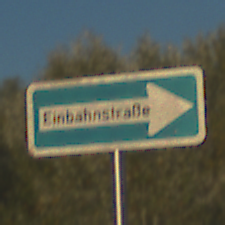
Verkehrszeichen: EinbahnstrasseRechtsweisend
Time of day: SunriseSunset
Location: Outdoor (RoadRail)
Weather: Clear
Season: NotSpecified
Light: Natural